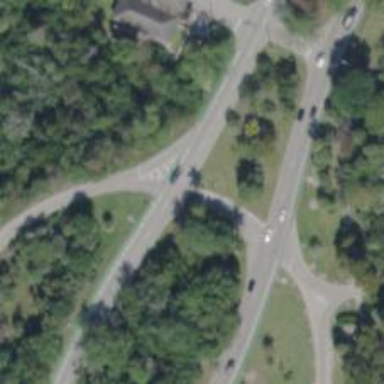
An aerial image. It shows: Road with stop sign.